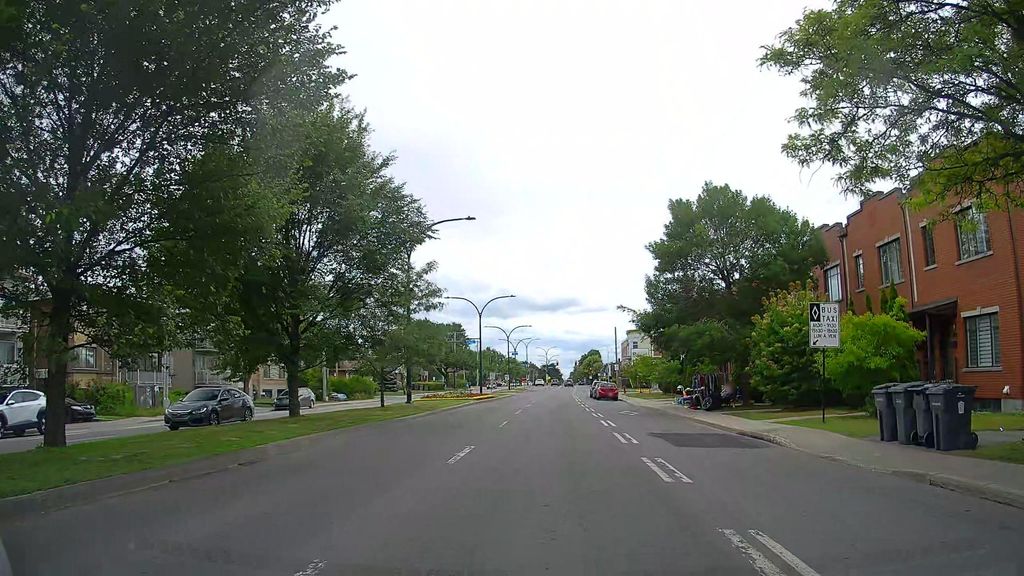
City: montreal